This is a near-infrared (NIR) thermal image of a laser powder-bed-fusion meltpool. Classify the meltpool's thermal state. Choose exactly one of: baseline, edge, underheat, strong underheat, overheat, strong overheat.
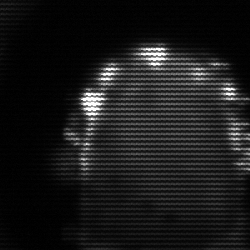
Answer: baseline